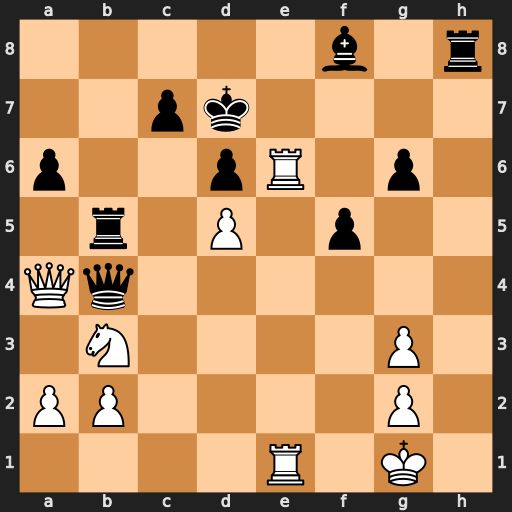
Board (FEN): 5b1r/2pk4/p2pR1p1/1r1P1p2/Qq6/1N4P1/PP4P1/4R1K1
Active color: w
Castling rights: -
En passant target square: -
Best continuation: Qxa6 Rxd5 Qa8